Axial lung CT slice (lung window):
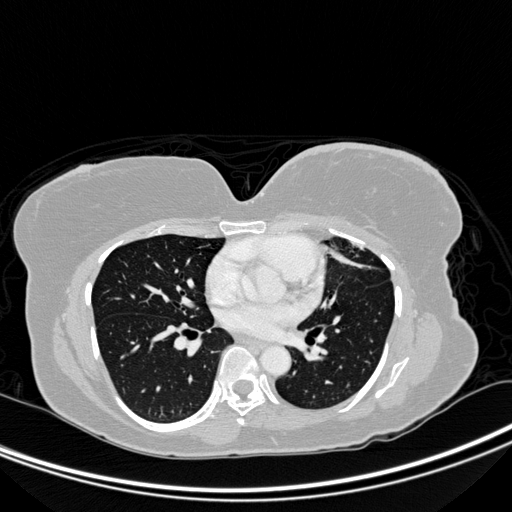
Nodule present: no